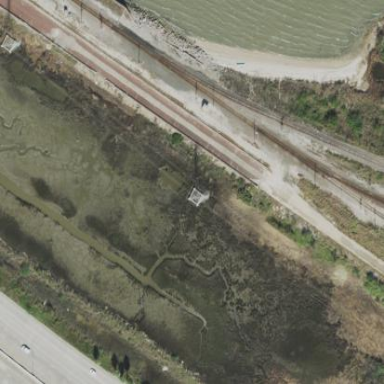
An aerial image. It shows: Saltmarsh wetland.